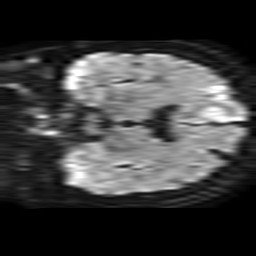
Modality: TRACE
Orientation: coronal
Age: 44
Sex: female
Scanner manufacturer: philips
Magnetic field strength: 1.5 T
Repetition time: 3.654 s
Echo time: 0.07117 s